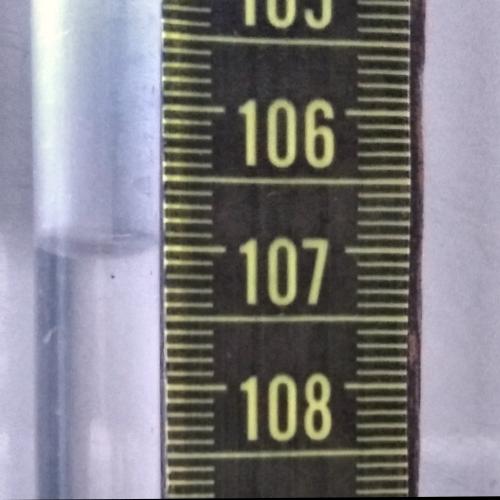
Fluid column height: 107.0 cm